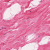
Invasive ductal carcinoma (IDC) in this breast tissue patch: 0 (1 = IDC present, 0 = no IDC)